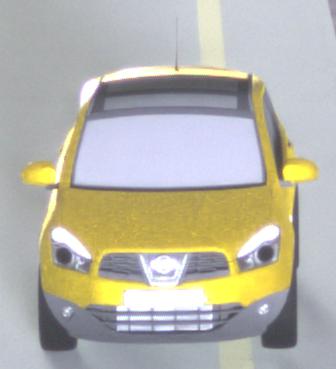
Make: Nissan
Model: Qashqai 1.6
Detailed model: Qashqai (J10)
Model produced from: 2010/03
Model produced until: 2010/08
Doors: 5
Color: yellow
Road condition: dry road
Daytime: midday
Contrast: medium contrast